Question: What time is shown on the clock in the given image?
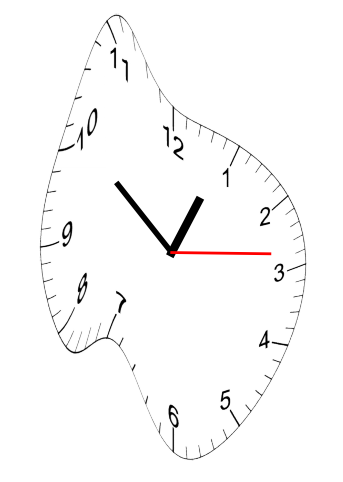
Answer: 12:51:14